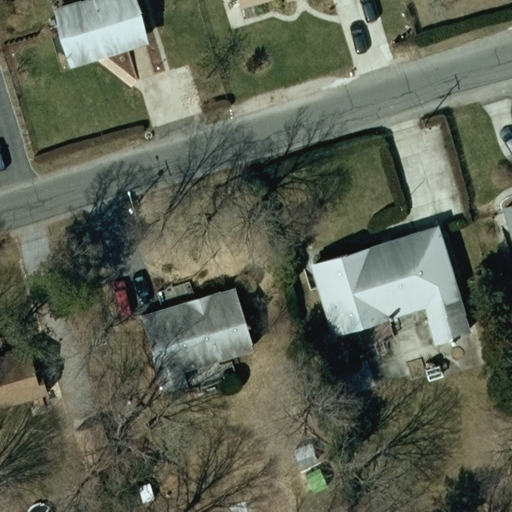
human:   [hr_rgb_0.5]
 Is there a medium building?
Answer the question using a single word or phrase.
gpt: yes

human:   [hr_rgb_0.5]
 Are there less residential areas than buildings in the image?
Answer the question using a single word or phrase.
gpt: yes

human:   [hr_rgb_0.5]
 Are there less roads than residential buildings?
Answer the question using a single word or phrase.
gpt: yes

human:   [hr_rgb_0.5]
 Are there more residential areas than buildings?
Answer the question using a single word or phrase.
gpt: no

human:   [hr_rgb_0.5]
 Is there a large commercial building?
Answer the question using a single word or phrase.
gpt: no

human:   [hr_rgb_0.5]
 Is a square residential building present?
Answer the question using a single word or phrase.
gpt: no

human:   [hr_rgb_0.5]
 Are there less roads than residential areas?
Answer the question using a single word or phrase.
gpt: no

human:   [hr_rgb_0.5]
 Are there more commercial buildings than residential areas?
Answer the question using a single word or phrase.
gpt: no

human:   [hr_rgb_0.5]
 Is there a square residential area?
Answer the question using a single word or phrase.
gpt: no

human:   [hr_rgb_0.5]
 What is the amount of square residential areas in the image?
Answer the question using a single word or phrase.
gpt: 0

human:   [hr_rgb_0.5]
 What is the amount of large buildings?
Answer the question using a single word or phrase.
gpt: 0

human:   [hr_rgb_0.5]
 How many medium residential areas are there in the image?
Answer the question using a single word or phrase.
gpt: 0

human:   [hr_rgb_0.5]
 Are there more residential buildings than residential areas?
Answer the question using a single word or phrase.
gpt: yes

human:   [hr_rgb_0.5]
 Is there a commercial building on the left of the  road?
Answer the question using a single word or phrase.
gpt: no

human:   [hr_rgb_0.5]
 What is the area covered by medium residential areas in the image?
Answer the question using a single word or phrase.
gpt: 0m2

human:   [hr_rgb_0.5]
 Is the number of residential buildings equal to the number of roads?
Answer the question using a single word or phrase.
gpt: no

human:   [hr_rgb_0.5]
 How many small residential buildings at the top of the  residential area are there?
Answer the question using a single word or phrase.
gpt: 1

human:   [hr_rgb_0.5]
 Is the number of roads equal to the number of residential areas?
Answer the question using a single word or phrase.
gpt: yes

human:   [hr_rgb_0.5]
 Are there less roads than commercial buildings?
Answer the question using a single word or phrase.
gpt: no

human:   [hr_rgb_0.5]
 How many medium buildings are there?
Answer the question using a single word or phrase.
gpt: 4

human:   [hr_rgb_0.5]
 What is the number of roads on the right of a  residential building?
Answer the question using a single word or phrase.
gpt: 1

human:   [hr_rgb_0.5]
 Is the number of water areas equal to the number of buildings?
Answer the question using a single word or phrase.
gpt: no

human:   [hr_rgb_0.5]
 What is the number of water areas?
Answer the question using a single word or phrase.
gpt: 0

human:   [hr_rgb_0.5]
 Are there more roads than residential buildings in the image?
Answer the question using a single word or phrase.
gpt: no

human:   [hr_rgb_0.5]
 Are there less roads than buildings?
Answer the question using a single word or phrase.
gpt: yes

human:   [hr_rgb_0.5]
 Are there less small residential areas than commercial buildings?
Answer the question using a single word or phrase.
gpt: no

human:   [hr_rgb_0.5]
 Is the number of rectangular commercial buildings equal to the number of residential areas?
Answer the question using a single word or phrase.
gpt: no

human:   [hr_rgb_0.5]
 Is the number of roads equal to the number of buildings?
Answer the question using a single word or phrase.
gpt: no

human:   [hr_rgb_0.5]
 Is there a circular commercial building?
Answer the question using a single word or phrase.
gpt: no

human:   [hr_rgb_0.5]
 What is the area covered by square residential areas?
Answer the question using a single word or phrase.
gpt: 0m2

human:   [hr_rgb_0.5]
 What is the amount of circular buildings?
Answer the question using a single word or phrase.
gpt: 0

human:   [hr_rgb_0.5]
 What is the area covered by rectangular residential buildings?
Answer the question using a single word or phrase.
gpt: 545m2

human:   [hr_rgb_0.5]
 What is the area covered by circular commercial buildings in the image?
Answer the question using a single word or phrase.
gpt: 0m2

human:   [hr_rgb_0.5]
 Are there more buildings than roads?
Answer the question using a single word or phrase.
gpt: yes

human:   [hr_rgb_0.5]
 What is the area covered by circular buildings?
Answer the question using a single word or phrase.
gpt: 0m2

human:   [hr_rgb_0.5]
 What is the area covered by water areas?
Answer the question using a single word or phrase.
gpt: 0m2